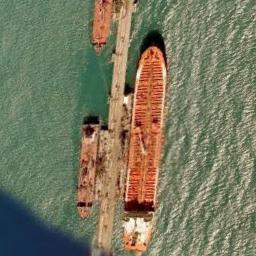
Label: ship